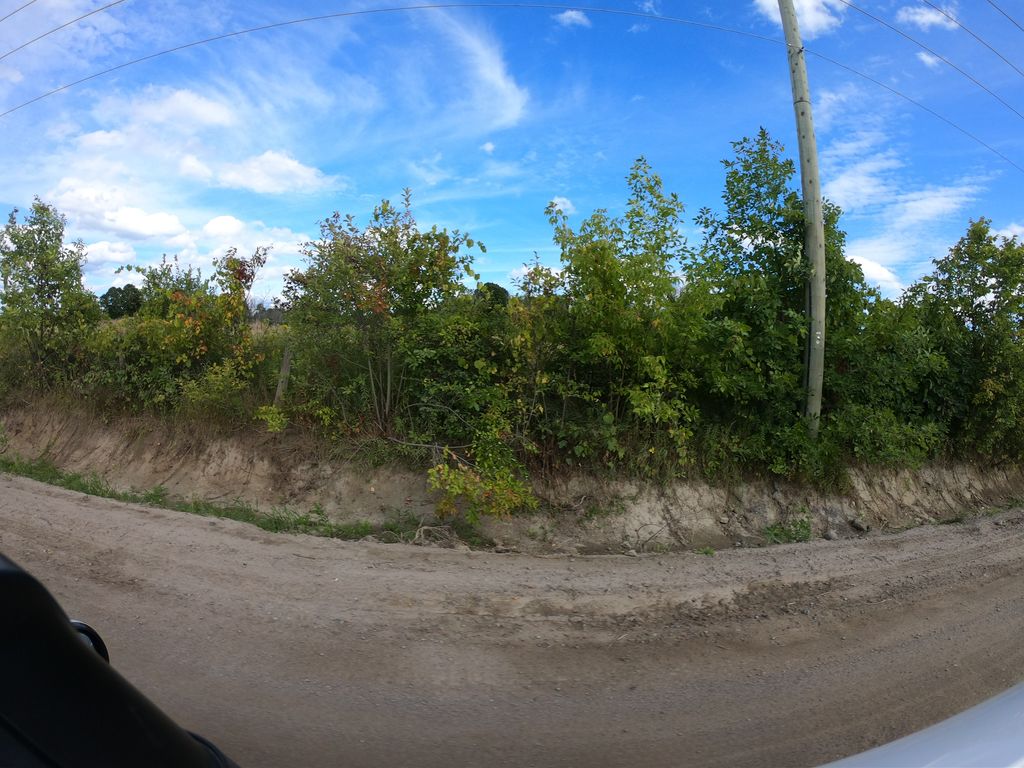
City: ottawa-gatineau